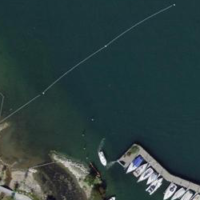
EUNIS habitat code: 14
Species observed at this site:
Chroicocephalus ridibundus
Podiceps cristatus
Cyanistes caeruleus
Cygnus olor
Fulica atra
Anas platyrhynchos
Larus canus
Passer domesticus
Fringilla coelebs